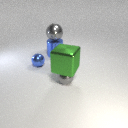
small gray metal sphere in front of large blue metal cylinder